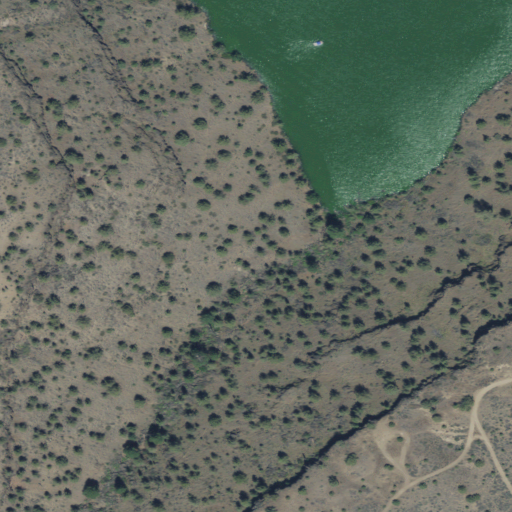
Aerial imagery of valley in Oregon named Big Canyon containing shrub, evergreen forest, open water, open development, low intensity development, and grassland